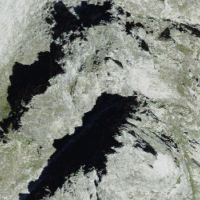
EUNIS habitat code: 48
Species observed at this site:
Saxifraga bryoides
Saxifraga exarata
Geum montanum
Corvus corax